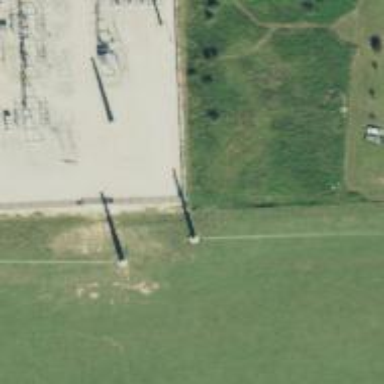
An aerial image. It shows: Power pole.